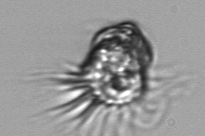
Label: Strombidium_inclinatum